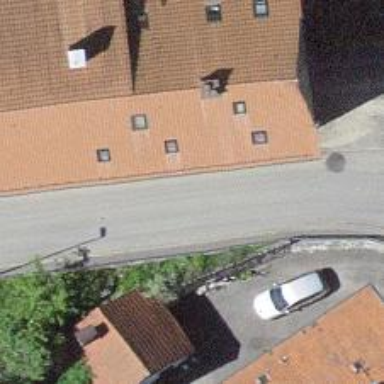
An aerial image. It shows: Paved residential road.